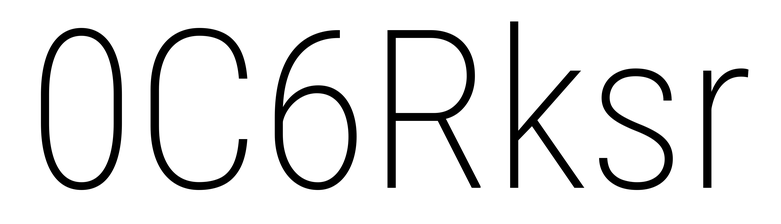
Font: Roboto_Condensed_ExtraLight